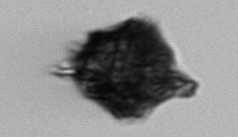
Label: Gonyaulax